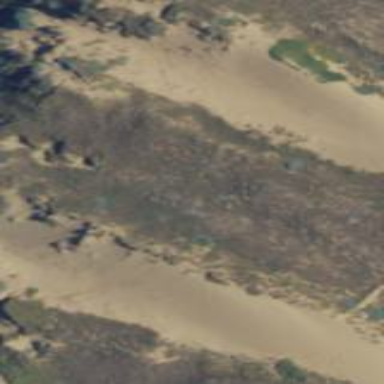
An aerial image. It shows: Sandy area in nature.